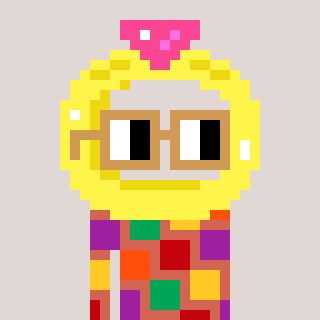
a pixel art character with square brown glasses, a ring-shaped head and a peachy-colored body on a warm background